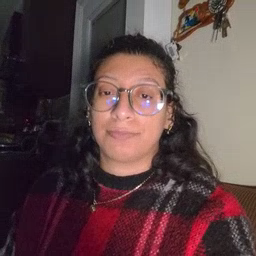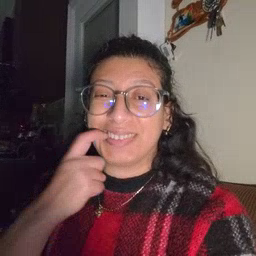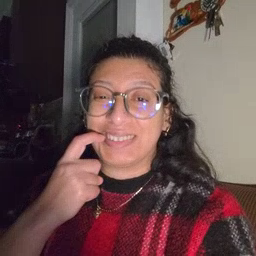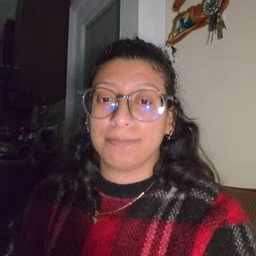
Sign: glasswindow